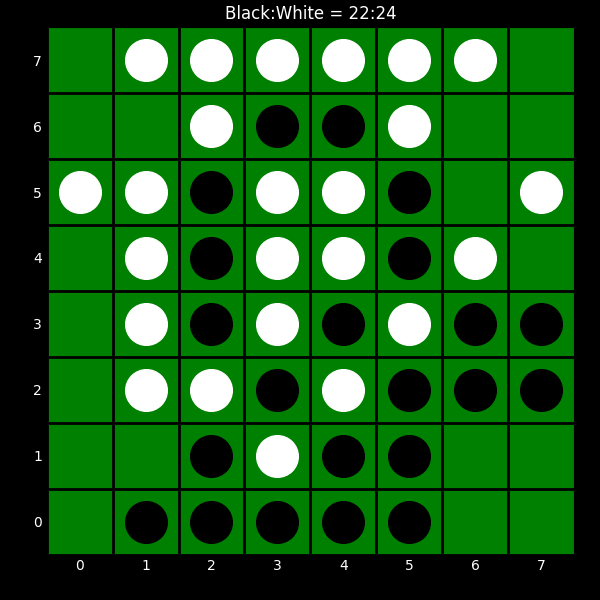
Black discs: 22
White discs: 24